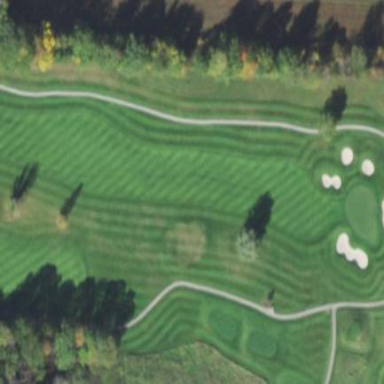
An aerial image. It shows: Golf fairway surrounded by grass.